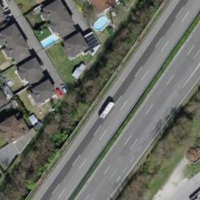
EUNIS habitat code: 57
Species observed at this site:
Malva neglecta